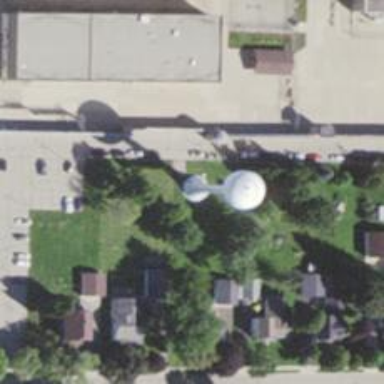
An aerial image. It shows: Water tower that is man-made.